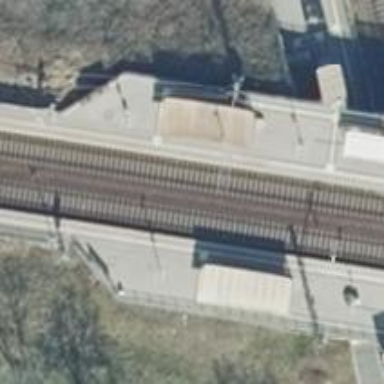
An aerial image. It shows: Public transport stop position along the railway.